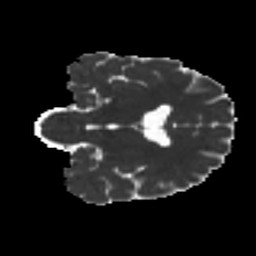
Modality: MD
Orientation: coronal
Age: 22
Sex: male
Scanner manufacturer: ge
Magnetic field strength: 3 T
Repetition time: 7.8 s
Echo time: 0.0607 s